四年级 · 算术
按要求改写下面各数, 再求近似数。
$30890=($
) 万 $\approx($
)万（保留两位小数）
$9073000000=($

)亿（精确到十分位）
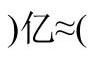
答案: 解$\quad 3.089 \quad 3.09 \quad 90.73 \quad 90.7$

【分析】第 1 题, 先改写为以万作单位的数, 直接在原数万位的右边添上小数点, 再给所得数保留两位小数, 看小数点右边第三位, 满 5 向前一位进 1 ;

第 2 题, 先改写为以亿作单位的数, 直接在原数亿位的右边添上小数点, 再把所得数精确到十分位即保留一位小数, 看小数点右边第二位, 不满 5 直接舍掉即可。

【详解】 $30890=3.089$ 万 $\approx 3.09$ 万

$9073000000=90.73$ 亿 $\approx 90.7$ 亿

【点睛】取近似数, 近似到哪一位, 只需看这一位右边的那一位, 满 5 向前一位进 1 , 不满 5 则直接舍掉。